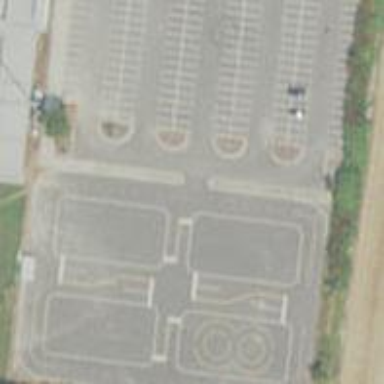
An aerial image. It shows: Driving school.